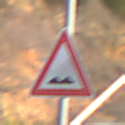
Verkehrszeichen: UnebeneFahrbahn
Umgebung: Outdoor, Nature
Tageszeit: SunriseSunset
Wetter: PartlyCloudy
Licht: Natural
Jahreszeit: NotSpecified
Kontrast: MediumContrast